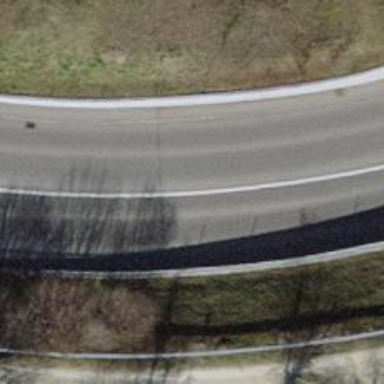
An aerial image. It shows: Asphalt road classified as primary highway.